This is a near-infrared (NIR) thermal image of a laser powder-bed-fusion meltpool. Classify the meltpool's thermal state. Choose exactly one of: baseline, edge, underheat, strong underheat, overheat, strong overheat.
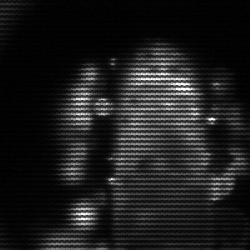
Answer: strong underheat